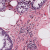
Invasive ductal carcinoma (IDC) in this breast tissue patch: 0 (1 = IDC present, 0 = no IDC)